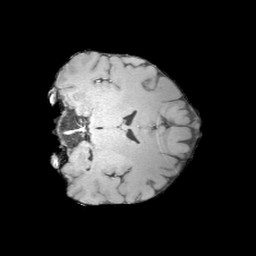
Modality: MP2RAGE
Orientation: coronal